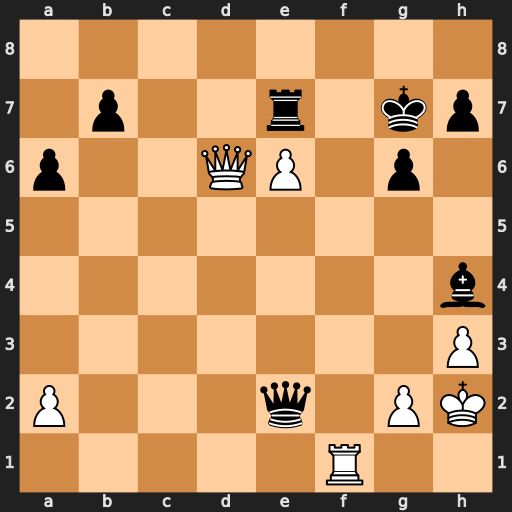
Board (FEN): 8/1p2r1kp/p2QP1p1/8/7b/7P/P3q1PK/5R2
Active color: w
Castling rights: -
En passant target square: -
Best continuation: Qd4+ Kh6 Qxh4+